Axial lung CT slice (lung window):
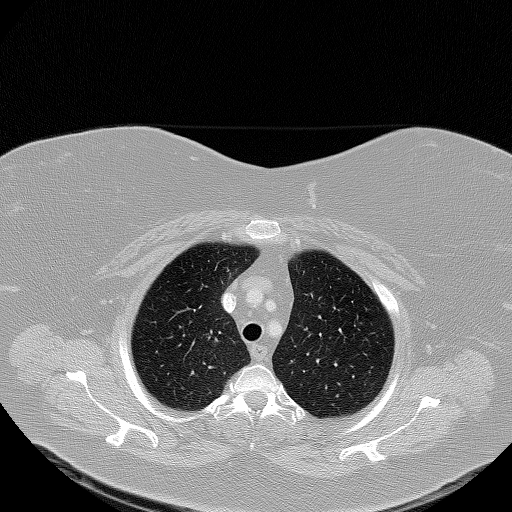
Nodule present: no